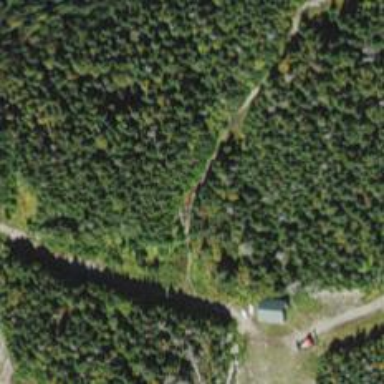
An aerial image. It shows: Backcountry Nordic path for skiing.